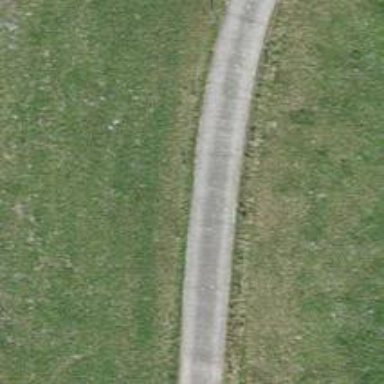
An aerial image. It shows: Service road with concrete surface.